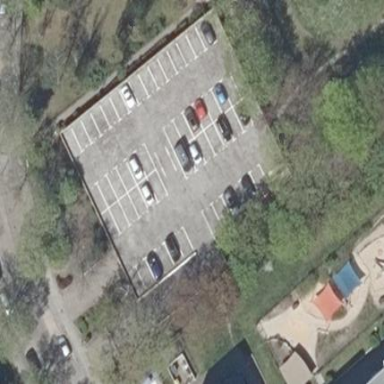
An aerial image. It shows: Multi-storey parking building.